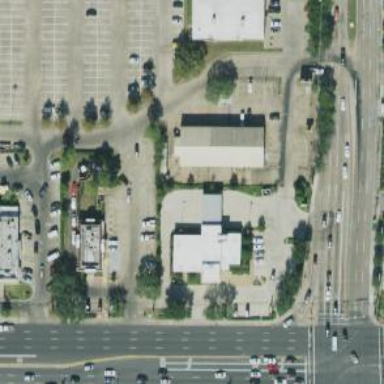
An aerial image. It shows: Parking space is available.